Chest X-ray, AP view. Patient: 46 years old, sex M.
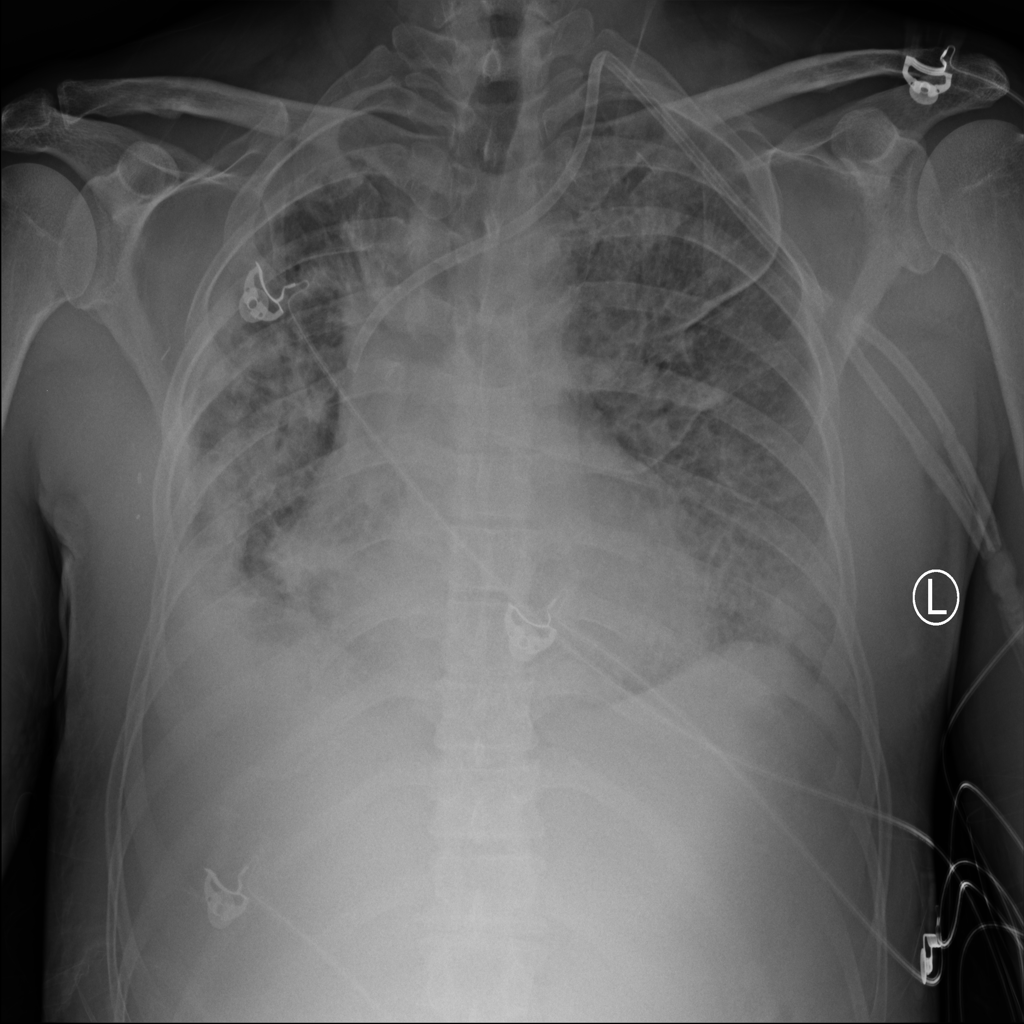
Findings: Infiltration, Mass